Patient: sex M, age 47
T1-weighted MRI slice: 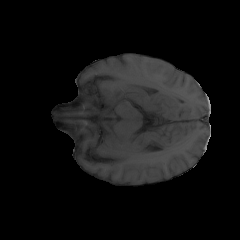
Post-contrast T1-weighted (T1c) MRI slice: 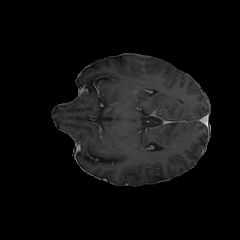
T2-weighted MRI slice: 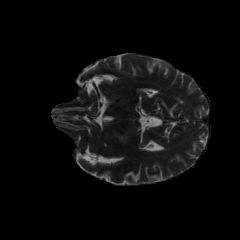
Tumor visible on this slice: yes
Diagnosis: Astrocytoma, IDH-wildtype
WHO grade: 3